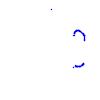
Particle: kaon